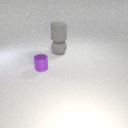
small purple metal cylinder in front of large gray rubber sphere